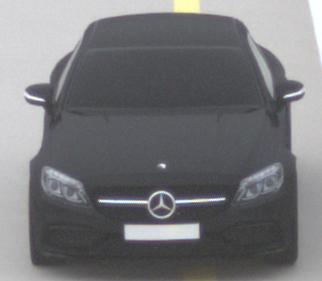
Make: Mercedes-Benz
Model: C 43 AMG
Detailed model: C-Class (205) AMG Limousine
Model produced from: 2016/10
Model produced until: 2018/04
Doors: 4
Color: black
Road condition: dry road
Daytime: morning or afternoon
Contrast: low contrast